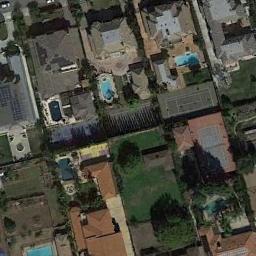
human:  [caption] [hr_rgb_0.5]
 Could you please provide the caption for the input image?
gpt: Tennis court and swimming pool in the middle of a residential area surrounded by trees .

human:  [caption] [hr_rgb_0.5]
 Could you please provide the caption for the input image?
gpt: There are two different colors of the tennis court .

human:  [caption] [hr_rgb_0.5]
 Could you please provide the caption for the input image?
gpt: There are many buildings of different shapes beside the tennis courts .

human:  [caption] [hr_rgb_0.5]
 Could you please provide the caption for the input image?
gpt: The tennis court is on the grass next to some buildings and trees .

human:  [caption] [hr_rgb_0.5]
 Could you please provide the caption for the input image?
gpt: There are some buildings and green lawns around the tennis court .